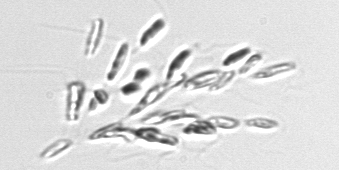
Label: Dinobryon